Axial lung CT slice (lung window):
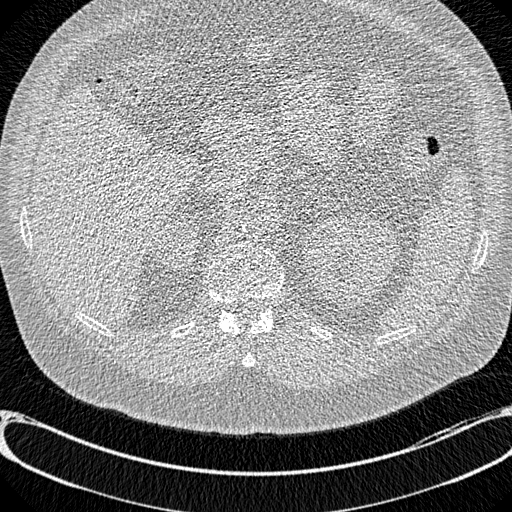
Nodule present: no